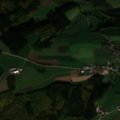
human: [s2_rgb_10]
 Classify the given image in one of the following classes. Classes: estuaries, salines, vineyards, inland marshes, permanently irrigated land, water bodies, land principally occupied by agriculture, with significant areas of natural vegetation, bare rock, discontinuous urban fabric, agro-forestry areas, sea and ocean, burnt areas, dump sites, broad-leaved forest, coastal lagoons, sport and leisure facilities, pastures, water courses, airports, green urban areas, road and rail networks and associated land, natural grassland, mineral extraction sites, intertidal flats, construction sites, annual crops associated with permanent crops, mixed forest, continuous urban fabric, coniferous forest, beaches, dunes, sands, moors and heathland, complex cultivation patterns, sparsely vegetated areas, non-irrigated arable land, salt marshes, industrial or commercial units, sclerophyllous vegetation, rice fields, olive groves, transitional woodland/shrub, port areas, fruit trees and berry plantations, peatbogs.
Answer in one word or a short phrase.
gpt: discontinuous urban fabric, non-irrigated arable land, pastures, complex cultivation patterns, broad-leaved forest, coniferous forest, mixed forest